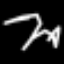
Label: squiggle